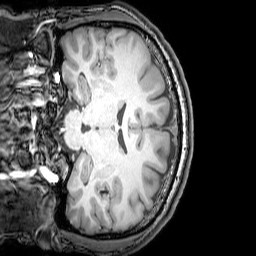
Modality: T1w
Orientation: coronal
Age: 22
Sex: male
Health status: healthy
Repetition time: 0.081 s
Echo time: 0.037 s